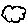
Label: cloud